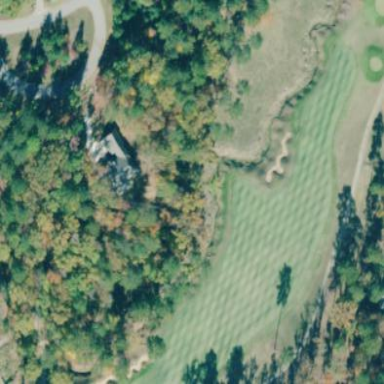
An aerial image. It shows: Area of rough grass used for golf.